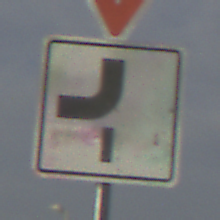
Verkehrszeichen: VerlaufVorfahrtsstrasse7
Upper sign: VorfahrtGewaehren
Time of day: MorningAfternoon
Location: Outdoor (Suburban)
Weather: PartlyCloudy
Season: NotSpecified
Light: Natural